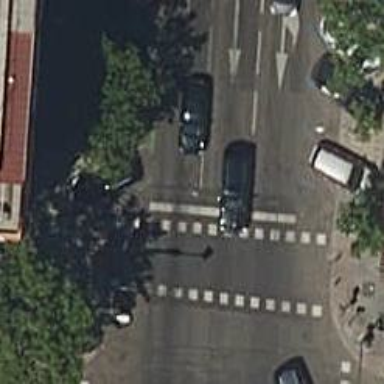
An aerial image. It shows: Road crossing with traffic signals.